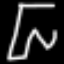
Label: pants